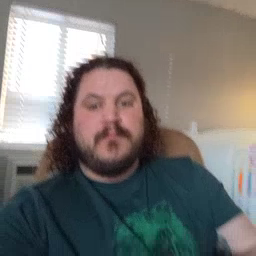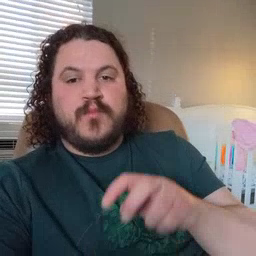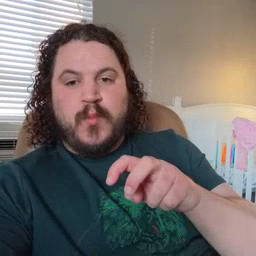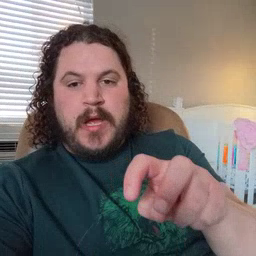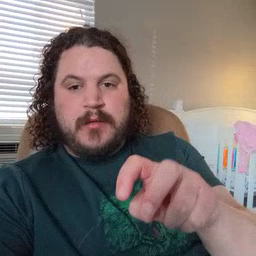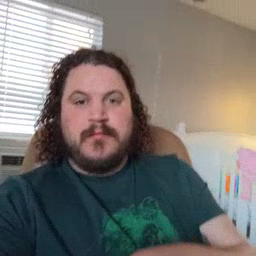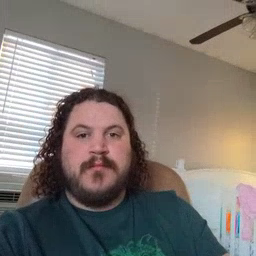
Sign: ride